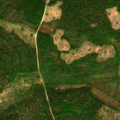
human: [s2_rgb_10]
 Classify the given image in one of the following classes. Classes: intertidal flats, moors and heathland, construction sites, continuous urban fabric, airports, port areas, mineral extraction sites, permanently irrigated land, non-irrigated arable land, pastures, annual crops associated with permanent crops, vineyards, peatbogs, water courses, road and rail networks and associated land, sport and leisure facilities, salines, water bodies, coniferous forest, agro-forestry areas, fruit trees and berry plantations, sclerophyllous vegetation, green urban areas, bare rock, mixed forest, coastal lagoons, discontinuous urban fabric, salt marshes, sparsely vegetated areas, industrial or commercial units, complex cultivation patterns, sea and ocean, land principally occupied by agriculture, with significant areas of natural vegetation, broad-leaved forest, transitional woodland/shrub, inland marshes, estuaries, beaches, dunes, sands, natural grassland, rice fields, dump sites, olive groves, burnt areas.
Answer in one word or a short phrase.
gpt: coniferous forest, mixed forest, transitional woodland/shrub